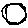
Label: circle